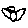
Label: bird